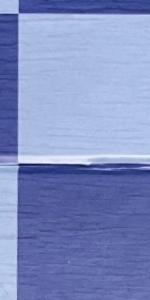
Label: Empty